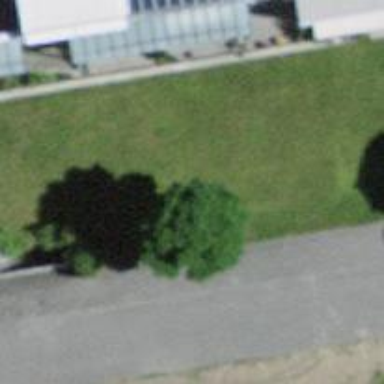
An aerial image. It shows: Avenue of trees.